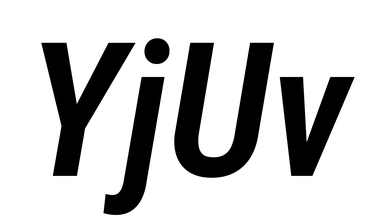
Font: Roboto-Italic_Condensed_SemiBold_Italic